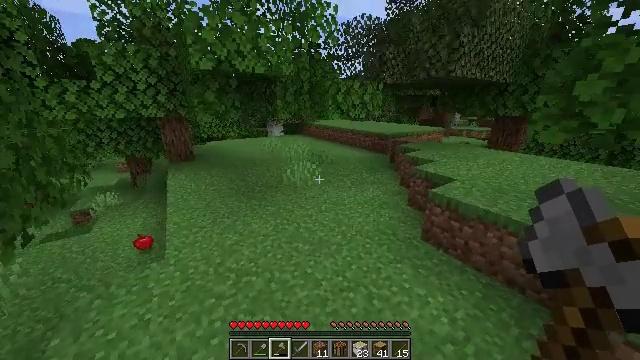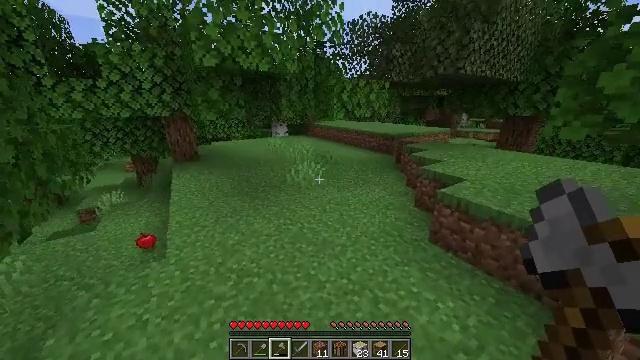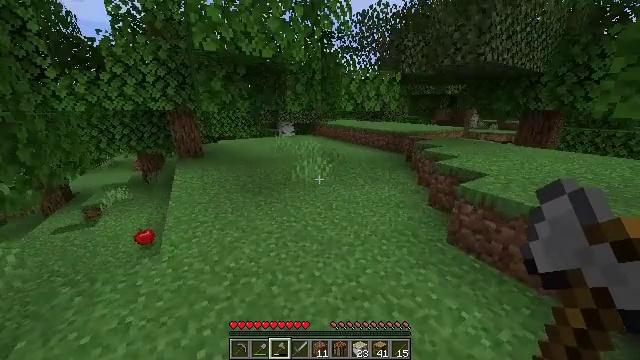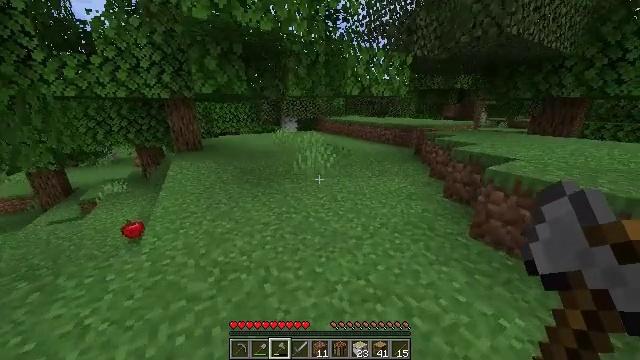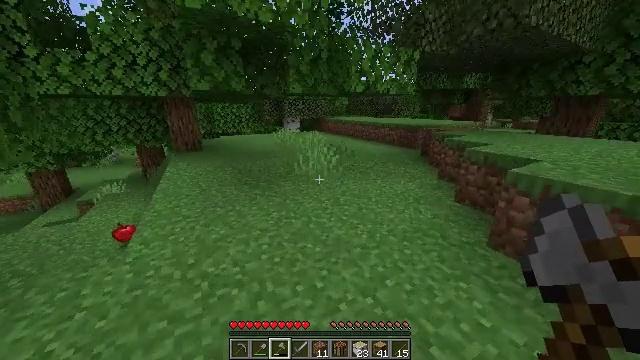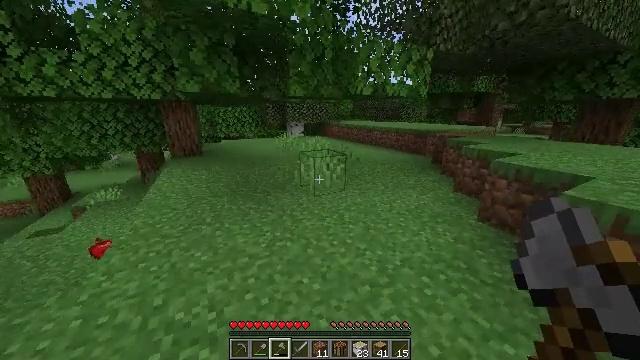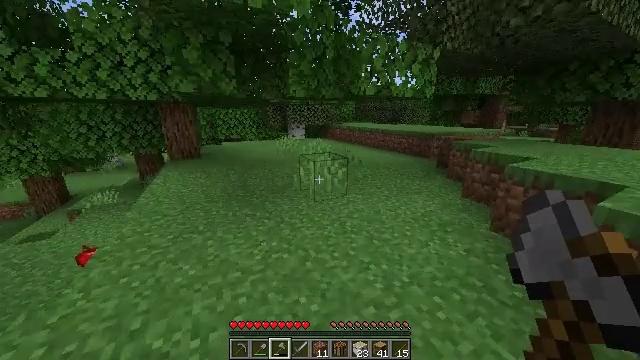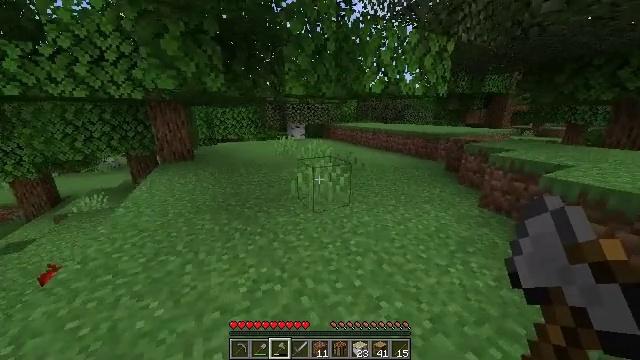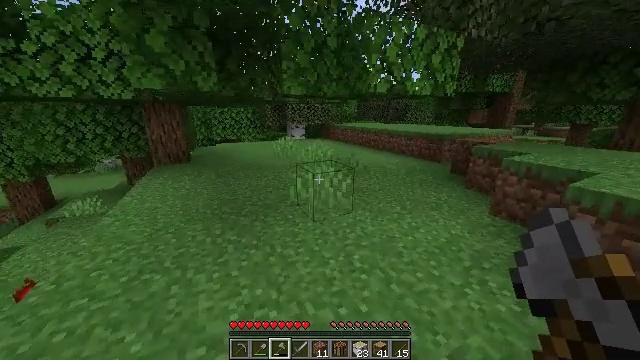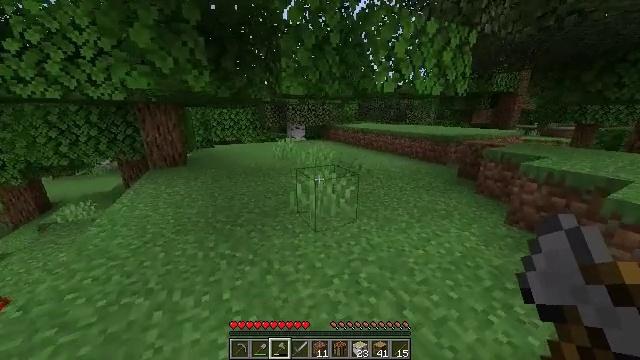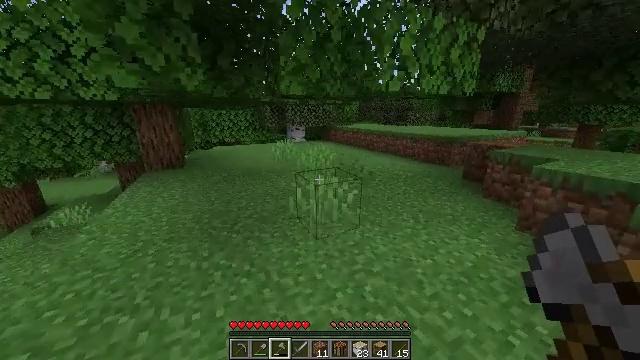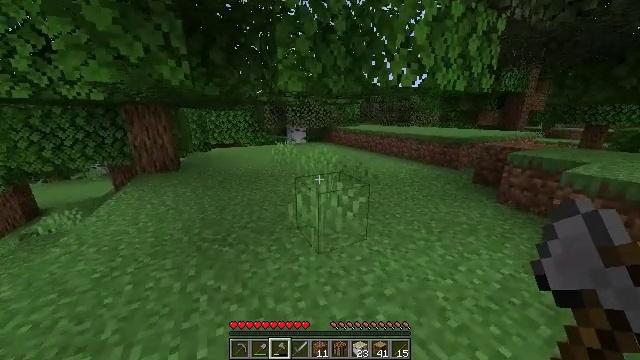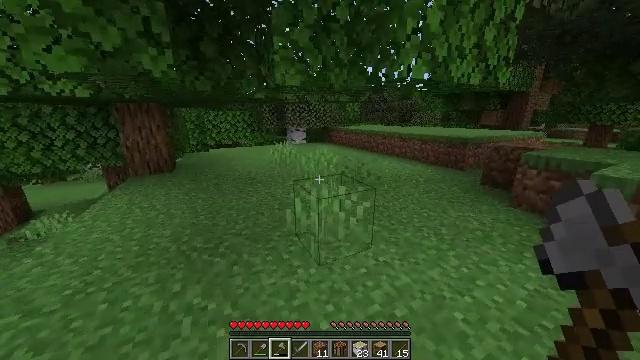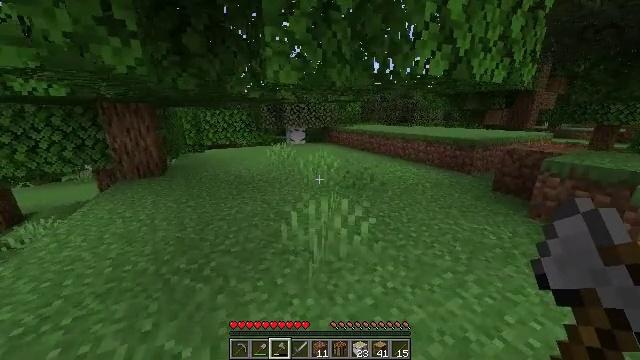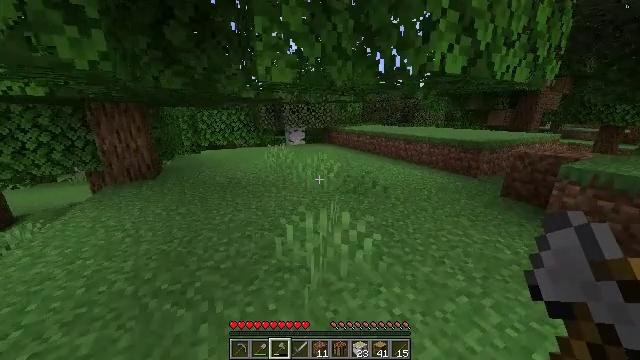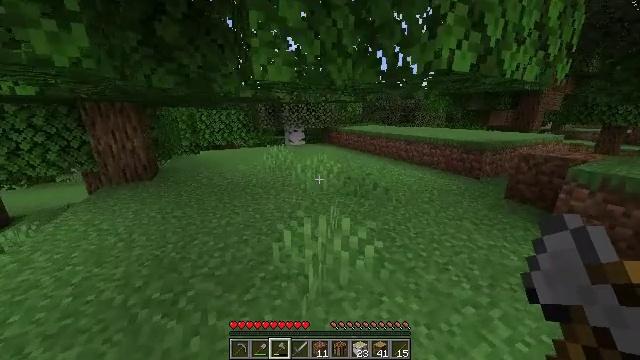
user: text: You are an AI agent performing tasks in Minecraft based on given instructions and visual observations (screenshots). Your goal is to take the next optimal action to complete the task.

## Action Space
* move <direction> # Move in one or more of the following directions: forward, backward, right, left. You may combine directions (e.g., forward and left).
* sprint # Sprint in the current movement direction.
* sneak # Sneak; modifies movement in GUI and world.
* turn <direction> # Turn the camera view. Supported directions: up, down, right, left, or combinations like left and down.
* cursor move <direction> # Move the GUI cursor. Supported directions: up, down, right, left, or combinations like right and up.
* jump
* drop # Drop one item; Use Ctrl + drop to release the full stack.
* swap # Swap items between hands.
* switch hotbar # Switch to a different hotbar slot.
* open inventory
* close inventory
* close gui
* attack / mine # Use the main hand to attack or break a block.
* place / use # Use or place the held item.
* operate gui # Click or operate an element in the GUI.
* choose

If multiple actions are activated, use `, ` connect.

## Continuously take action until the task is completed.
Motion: motion action
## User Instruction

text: Remove oak leaves from branches.
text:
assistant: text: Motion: move forward, sprint, turn left, jump
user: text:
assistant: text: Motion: move forward, sprint, turn left, jump
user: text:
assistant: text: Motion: move forward, sprint, turn left
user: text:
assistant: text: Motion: move forward, sprint
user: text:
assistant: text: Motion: move forward, sprint, turn left
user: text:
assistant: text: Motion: move forward, sprint
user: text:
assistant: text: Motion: move forward, sprint
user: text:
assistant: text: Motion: move forward, sprint
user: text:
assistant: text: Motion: move forward, sprint
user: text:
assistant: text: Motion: move forward, sprint
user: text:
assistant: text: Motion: move forward, sprint
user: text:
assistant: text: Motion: move forward, sprint
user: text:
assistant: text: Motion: move forward, sprint
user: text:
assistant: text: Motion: move forward, sprint
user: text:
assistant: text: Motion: move forward, sprint
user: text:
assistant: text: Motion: move forward, sprint
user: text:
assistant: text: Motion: move forward, sprint
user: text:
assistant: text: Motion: move forward, sprint
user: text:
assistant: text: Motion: move forward and move right, sprint
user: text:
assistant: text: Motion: move forward and move right, sprint
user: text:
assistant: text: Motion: move forward and move right, sprint
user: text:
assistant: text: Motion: move forward and move right, sprint
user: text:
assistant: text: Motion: move forward and move right, sprint
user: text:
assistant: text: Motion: move forward and move right, sprint
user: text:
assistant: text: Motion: move forward and move right, sprint
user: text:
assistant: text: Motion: move forward and move right, sprint
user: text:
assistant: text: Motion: move forward and move right, sprint
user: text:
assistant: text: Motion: move forward, sprint
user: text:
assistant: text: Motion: move forward, sprint
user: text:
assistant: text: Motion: move forward, sprint